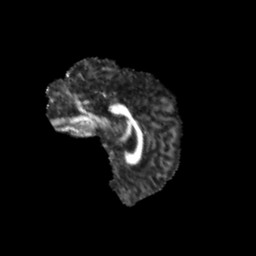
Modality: FA
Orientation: sagittal
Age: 11
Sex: female
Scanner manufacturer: siemens
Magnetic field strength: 3 T
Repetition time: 3.8 s
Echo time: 0.07 s